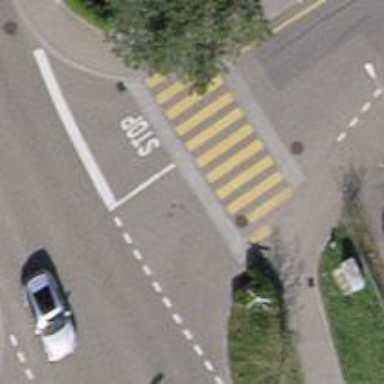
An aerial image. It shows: Marked zebra crossing on the road.